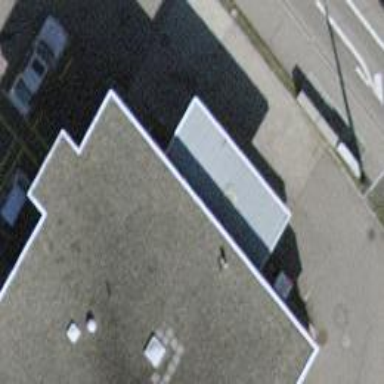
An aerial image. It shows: View of roof of building.